Aerial crown-view tile of a tropical tree (Barro Colorado Island, Panama), acquired 20241014:
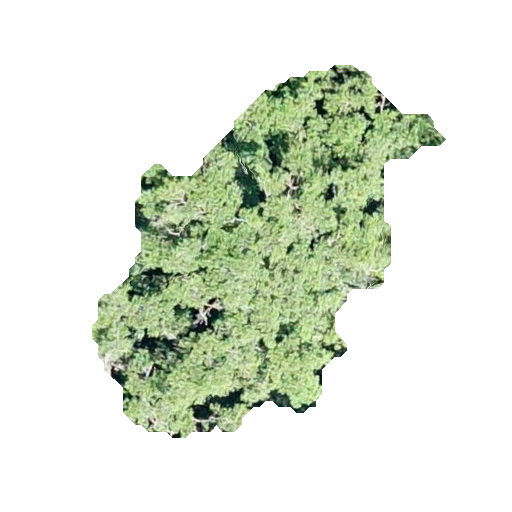
Species: Brosimum alicastrum
GBIF accepted scientific name: Brosimum alicastrum
Crown area: 115.452 m²